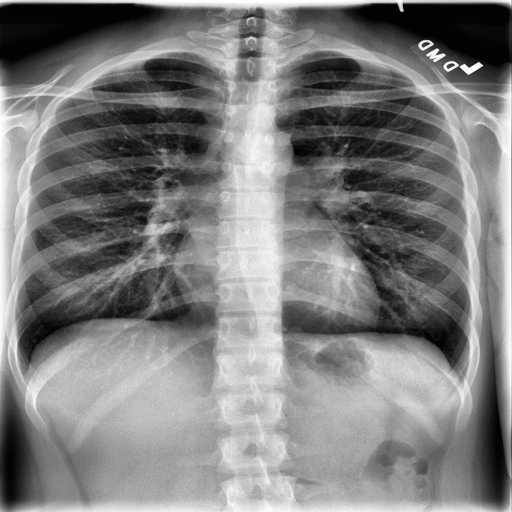
Finding: NORMAL